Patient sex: M
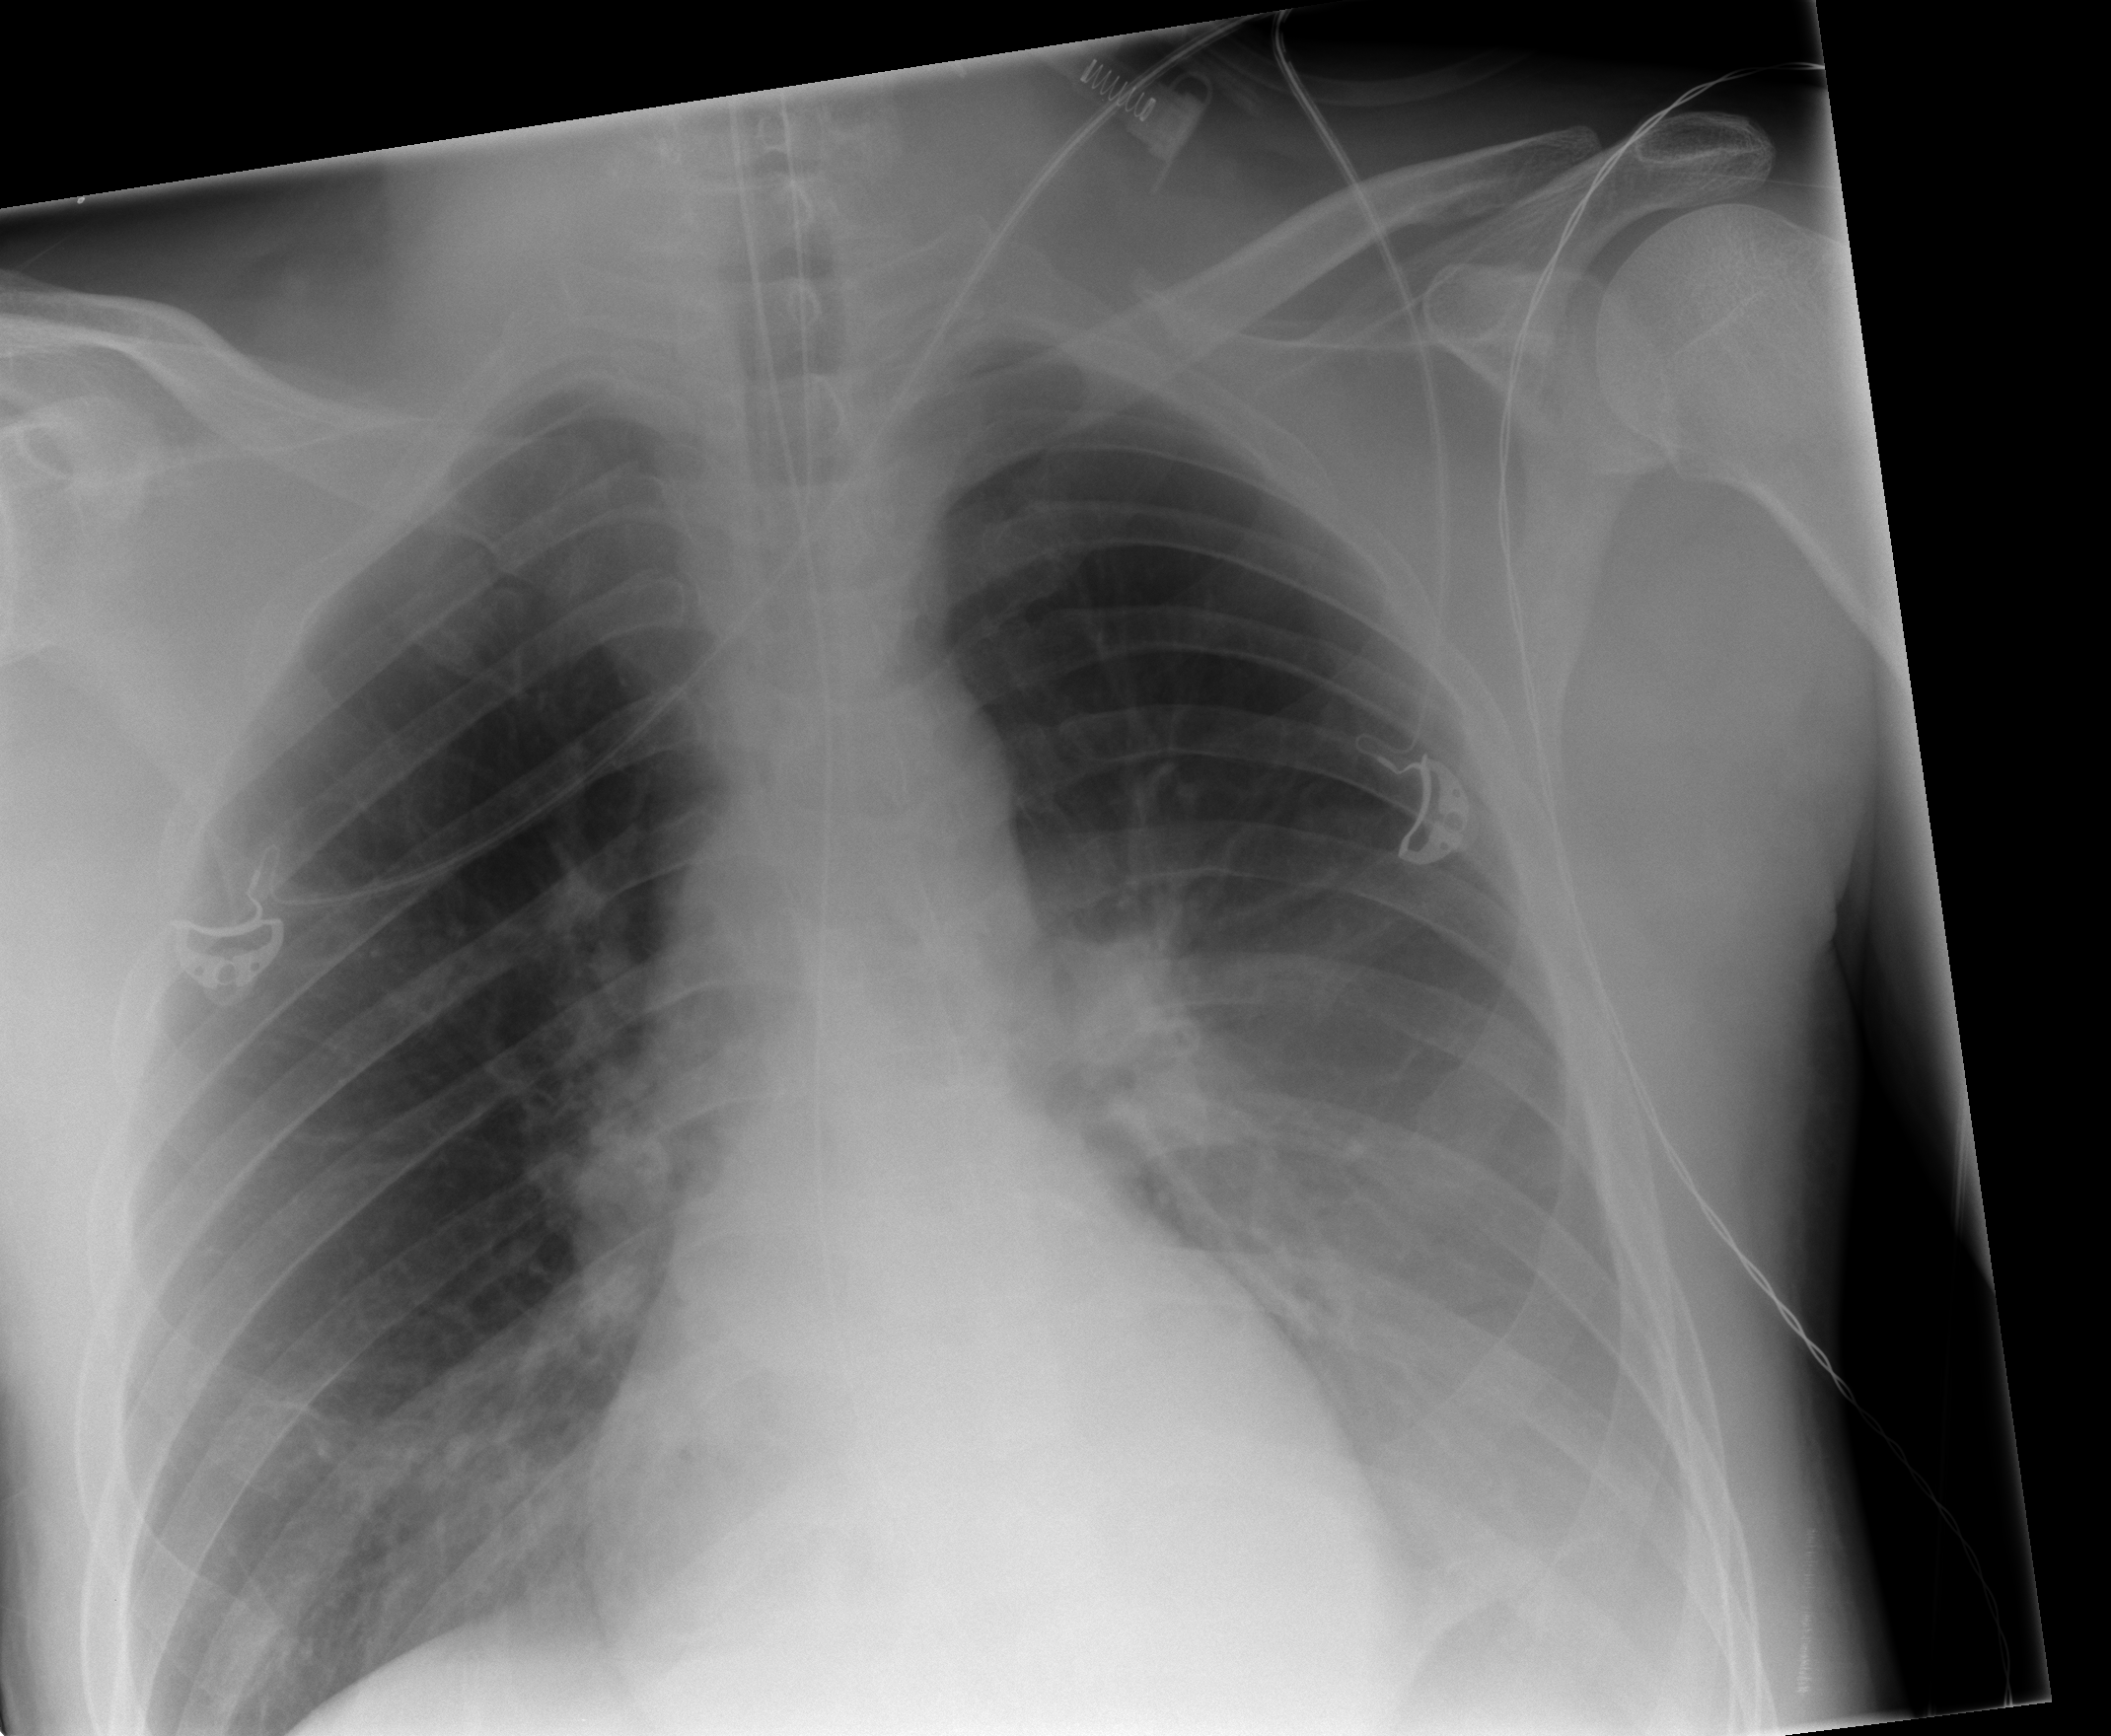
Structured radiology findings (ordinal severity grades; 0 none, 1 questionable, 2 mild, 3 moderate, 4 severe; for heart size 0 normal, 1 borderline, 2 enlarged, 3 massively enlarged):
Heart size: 0
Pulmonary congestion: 0
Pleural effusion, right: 0
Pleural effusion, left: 3
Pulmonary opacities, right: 0
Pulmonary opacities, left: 0
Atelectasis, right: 0
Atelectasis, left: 0